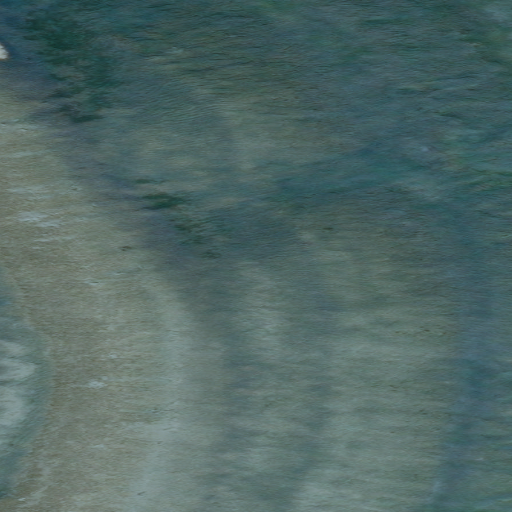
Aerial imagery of mountains in Alaska named Amatusuk Hills containing only unknown